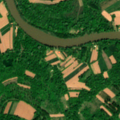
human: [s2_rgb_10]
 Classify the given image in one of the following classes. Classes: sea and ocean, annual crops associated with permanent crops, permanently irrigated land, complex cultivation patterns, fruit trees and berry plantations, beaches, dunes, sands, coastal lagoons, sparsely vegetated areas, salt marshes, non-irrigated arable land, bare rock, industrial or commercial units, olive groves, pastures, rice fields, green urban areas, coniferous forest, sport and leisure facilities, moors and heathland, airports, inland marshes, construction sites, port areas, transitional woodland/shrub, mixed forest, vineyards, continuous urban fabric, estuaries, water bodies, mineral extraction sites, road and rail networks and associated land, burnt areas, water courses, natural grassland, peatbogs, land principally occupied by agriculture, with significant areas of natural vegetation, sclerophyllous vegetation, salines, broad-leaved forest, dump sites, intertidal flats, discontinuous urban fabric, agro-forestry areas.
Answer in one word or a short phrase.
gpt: land principally occupied by agriculture, with significant areas of natural vegetation, broad-leaved forest, water courses